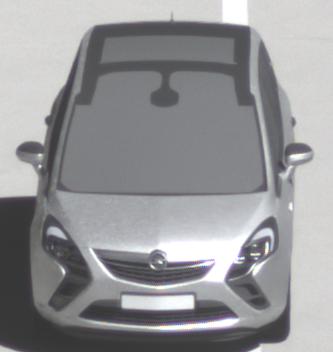
Make: Opel
Model: Zafira Tourer 1.8
Detailed model: Zafira (C) Tourer
Model produced from: 2012/01
Model produced until: 2015/06
Doors: 5
Color: white
Road condition: dry road
Daytime: midday
Contrast: high contrast